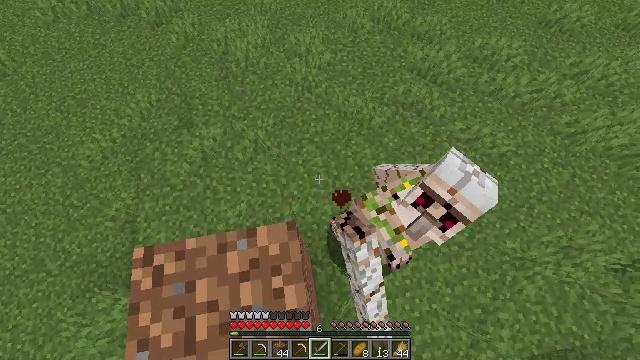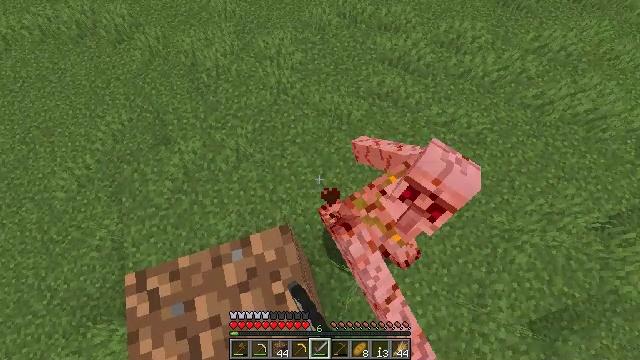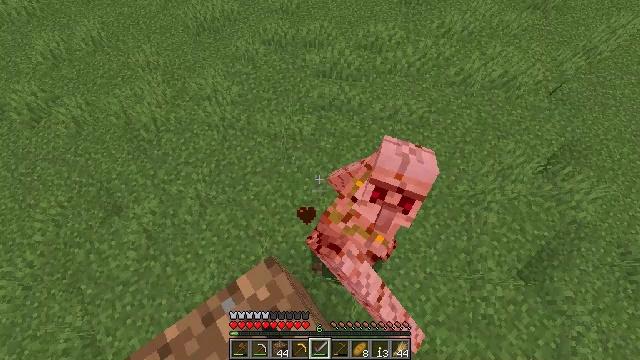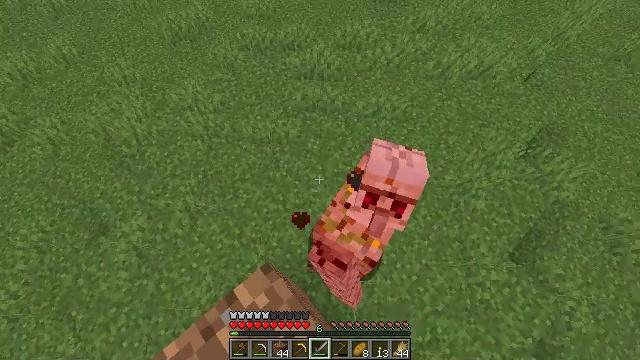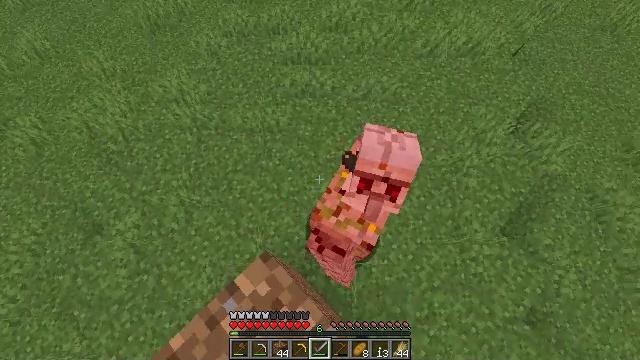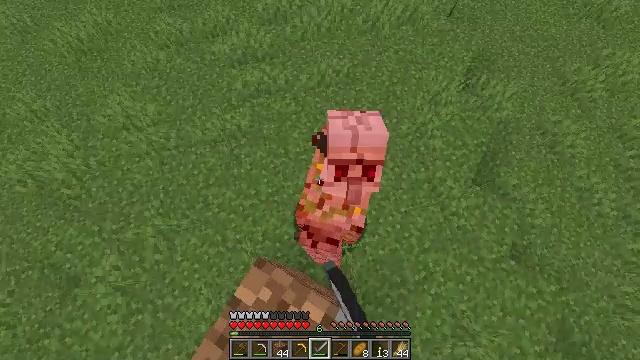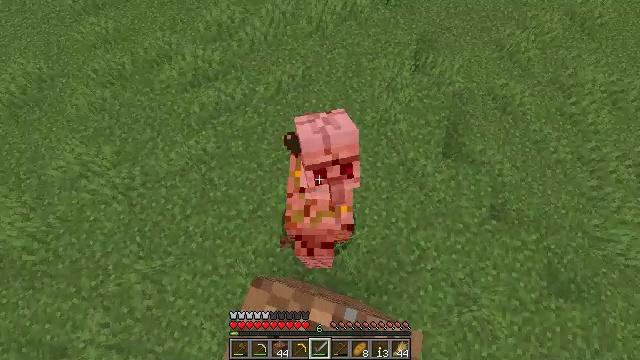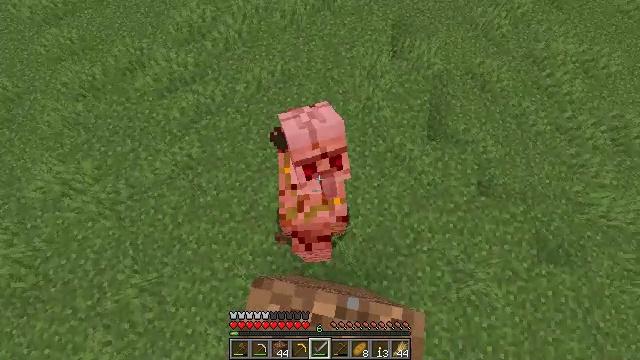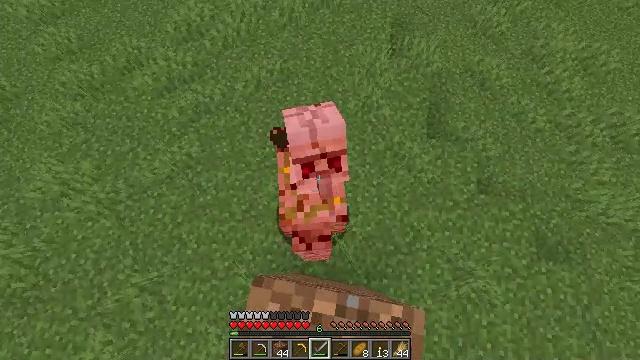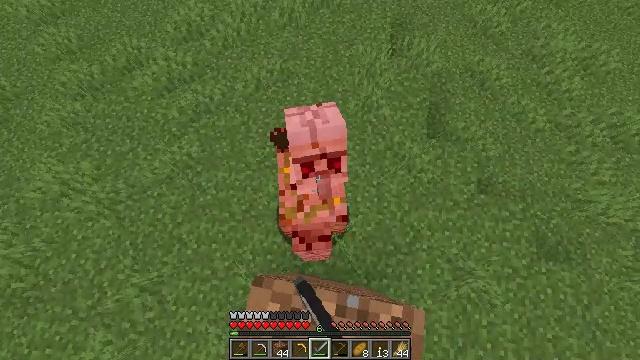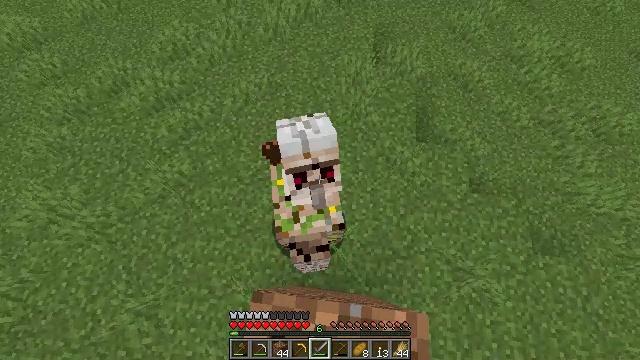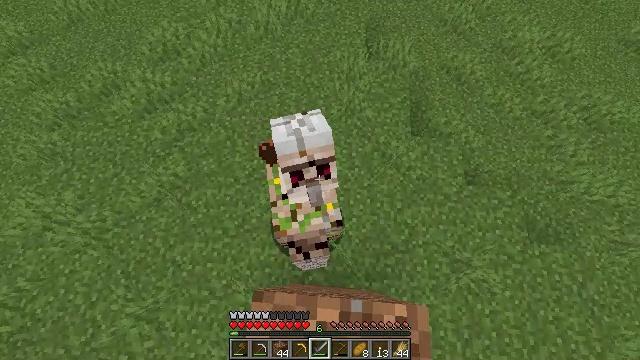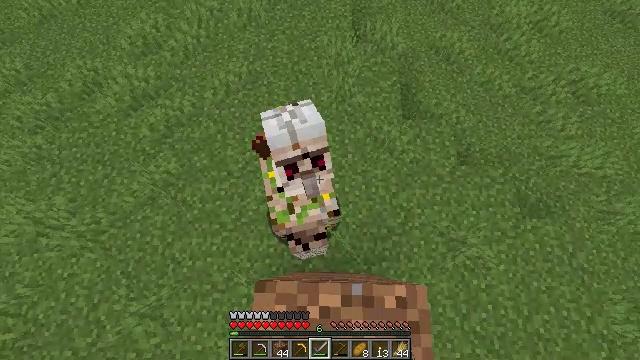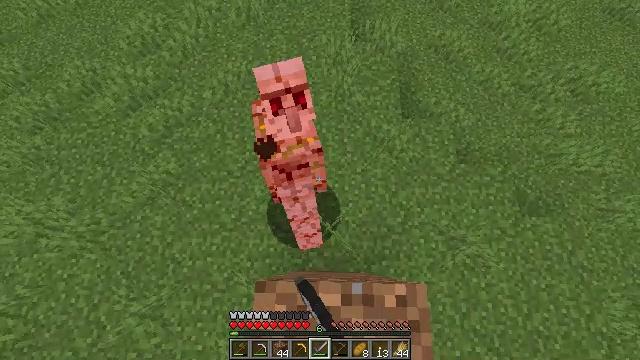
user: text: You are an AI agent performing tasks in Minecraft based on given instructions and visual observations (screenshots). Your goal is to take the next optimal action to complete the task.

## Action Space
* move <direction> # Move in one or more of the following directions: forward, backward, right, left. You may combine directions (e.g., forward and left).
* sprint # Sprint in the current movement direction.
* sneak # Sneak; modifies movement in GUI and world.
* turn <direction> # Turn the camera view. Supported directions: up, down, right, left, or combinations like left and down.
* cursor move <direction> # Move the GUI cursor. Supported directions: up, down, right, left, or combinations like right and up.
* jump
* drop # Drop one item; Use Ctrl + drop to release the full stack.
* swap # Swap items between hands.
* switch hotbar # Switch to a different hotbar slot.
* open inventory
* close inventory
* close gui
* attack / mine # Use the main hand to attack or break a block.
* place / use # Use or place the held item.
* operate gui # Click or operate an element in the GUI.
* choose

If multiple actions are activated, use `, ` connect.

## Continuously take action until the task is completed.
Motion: motion action
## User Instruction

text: Kill an iron golem.
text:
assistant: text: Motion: turn right, attack / mine
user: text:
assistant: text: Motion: turn right and up, attack / mine
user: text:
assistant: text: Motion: turn right
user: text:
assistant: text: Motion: turn right and down, attack / mine
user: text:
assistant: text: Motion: turn right and down, attack / mine
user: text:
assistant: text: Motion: turn right, attack / mine
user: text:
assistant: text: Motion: turn right and down
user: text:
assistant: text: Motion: attack / mine
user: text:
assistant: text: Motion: attack / mine
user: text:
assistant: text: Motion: turn right and up, attack / mine
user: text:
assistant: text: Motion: turn right
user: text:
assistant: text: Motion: turn right and down, attack / mine
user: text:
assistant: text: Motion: attack / mine
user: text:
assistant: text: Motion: attack / mine